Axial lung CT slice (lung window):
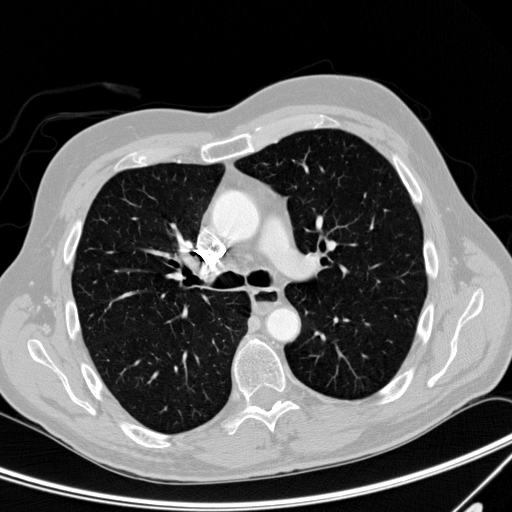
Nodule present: no